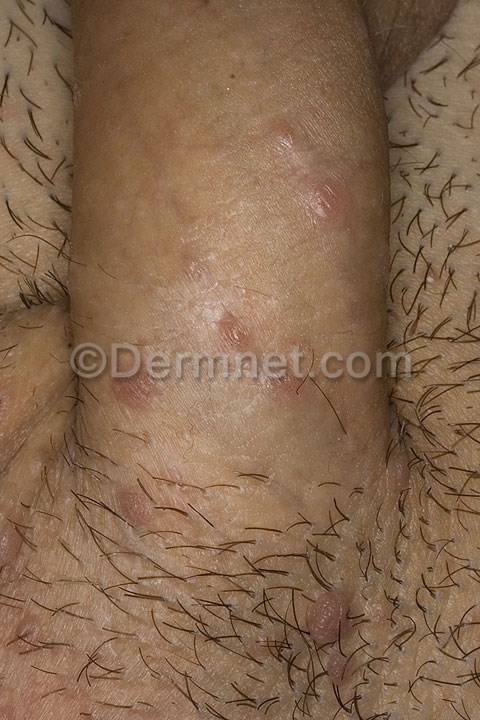
Disease: Herpes HPV and other STDs Photos